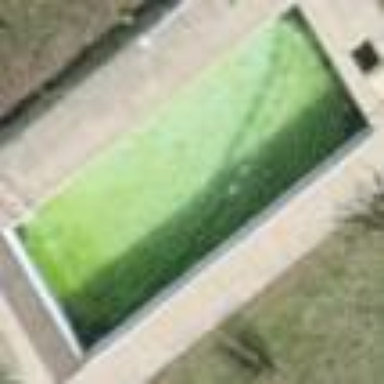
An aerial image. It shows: Swimming pool located in leisure land.